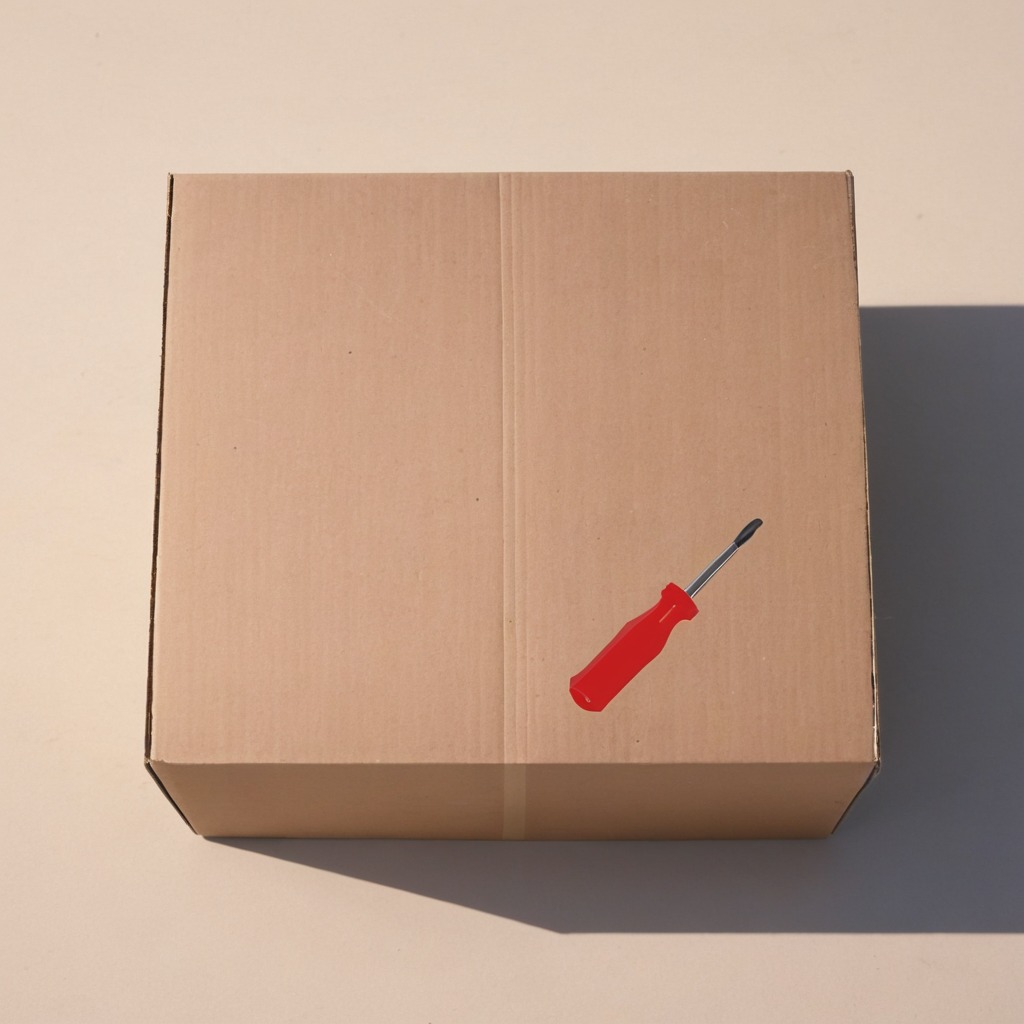
A screwdriver lying on a clean dry cardboard box surface in an outdoor workshop during daytime bright natural light soft shadows slightly creased but